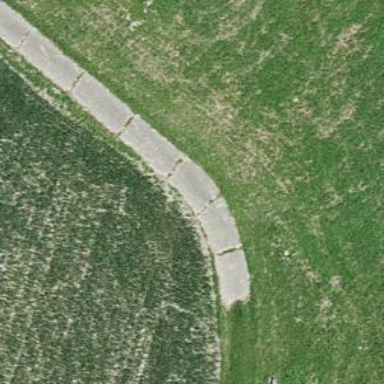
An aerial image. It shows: Track road made of concrete plates.